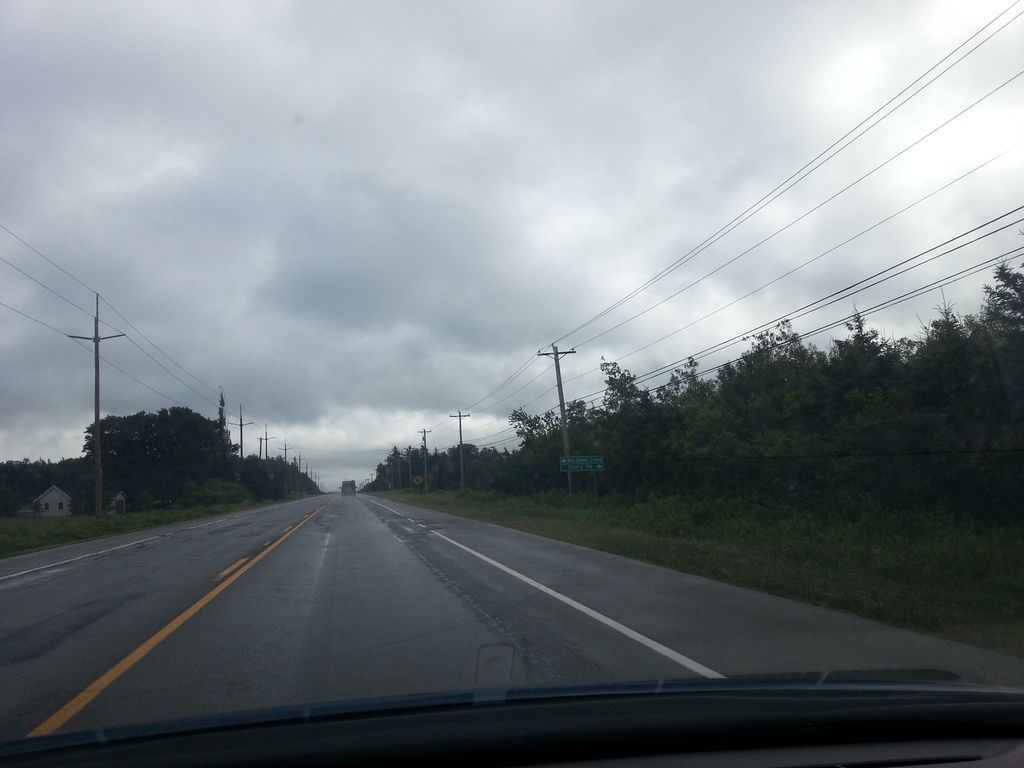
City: charlottetown